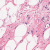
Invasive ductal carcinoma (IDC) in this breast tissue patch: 0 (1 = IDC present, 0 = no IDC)